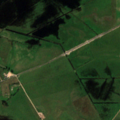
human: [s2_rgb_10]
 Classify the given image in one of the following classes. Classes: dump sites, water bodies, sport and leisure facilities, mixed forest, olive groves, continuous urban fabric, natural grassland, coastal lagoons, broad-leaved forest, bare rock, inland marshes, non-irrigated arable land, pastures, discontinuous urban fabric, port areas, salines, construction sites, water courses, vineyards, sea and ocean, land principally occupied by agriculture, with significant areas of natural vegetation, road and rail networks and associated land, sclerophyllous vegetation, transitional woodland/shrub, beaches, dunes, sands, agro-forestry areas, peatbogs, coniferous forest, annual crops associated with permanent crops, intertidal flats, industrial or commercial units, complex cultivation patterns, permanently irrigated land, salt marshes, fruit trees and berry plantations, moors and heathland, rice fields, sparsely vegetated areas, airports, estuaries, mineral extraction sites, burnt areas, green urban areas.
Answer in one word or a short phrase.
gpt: discontinuous urban fabric, pastures, complex cultivation patterns